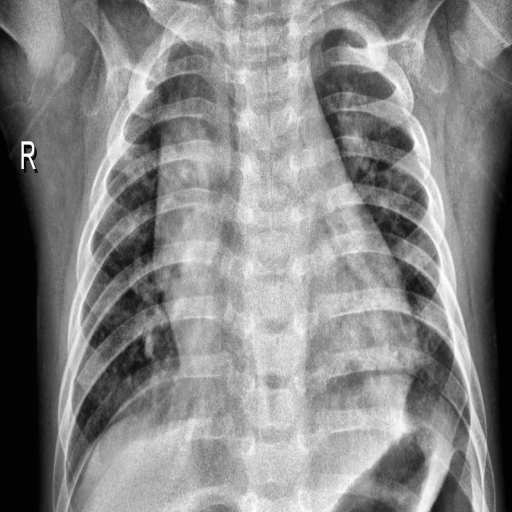
Finding: PNEUMONIA